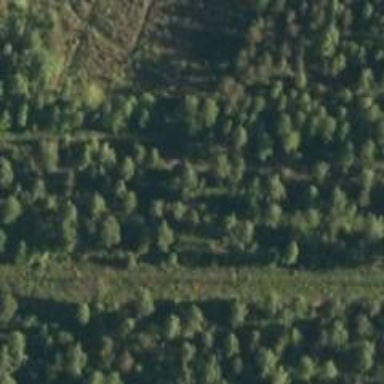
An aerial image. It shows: Abandoned railway.